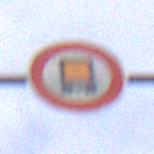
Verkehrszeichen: VerbotKennzeichnungspflichtigeKraftfahrzeugeGefaehrlicheGueter
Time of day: MorningAfternoon
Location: Outdoor (Suburban)
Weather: PartlyCloudy
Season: NotSpecified
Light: Natural